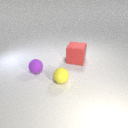
large red rubber cube to the right of small yellow rubber sphere